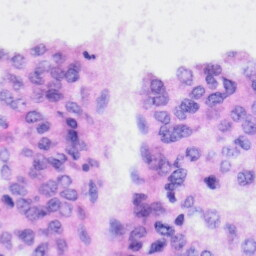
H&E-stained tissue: Liver